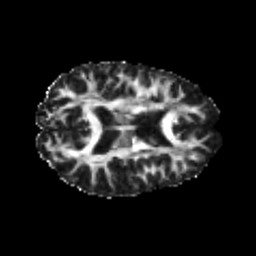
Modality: FA
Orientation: axial
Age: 24
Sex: female
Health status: healthy
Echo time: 0.074 s